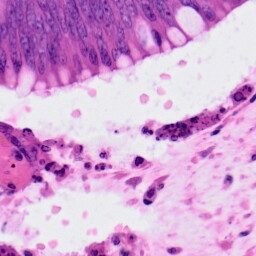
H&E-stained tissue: Colon